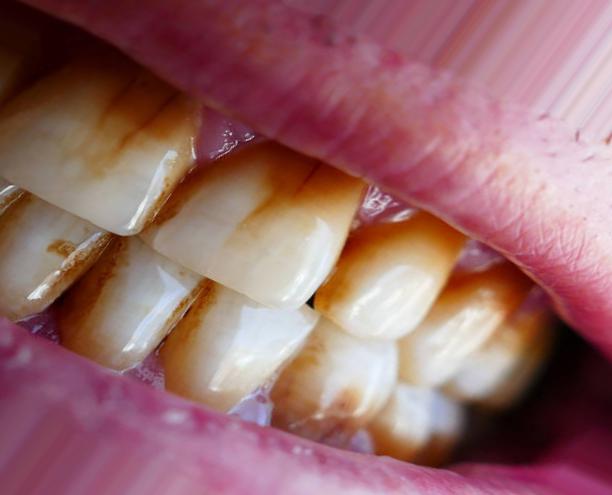
Condition: Tooth Discoloration